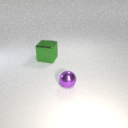
large green metal cube to the left of small purple metal sphere